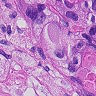
Metastatic tissue present: yes